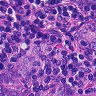
Metastatic tissue present: yes